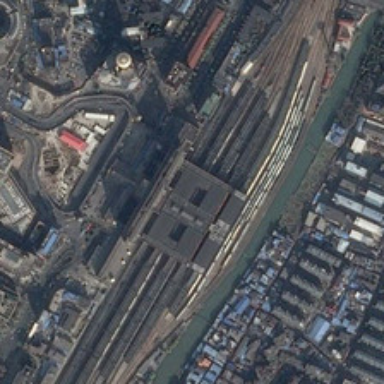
Many buildings are in two sides of a railway station .